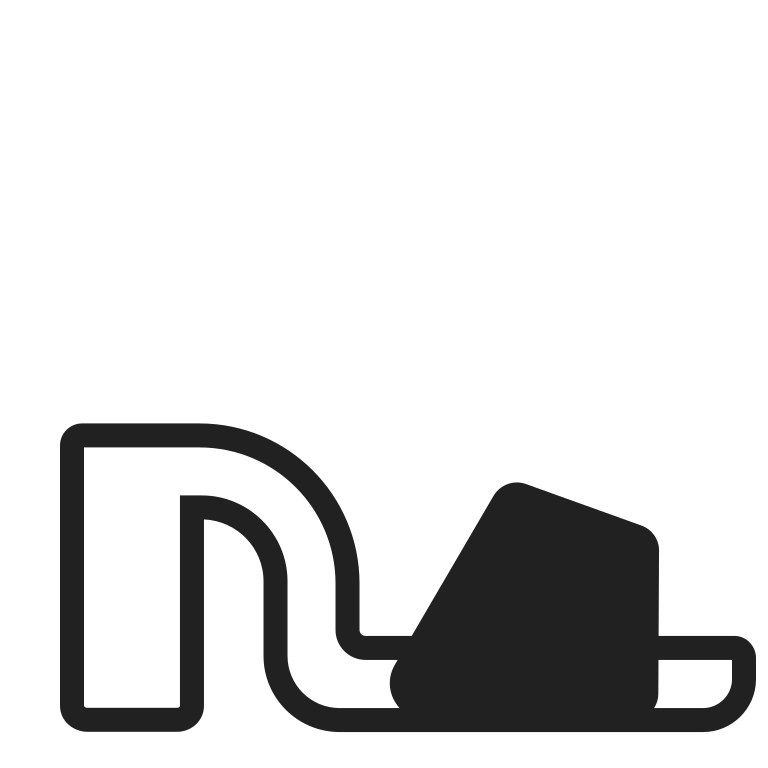
womans sandal high contrast